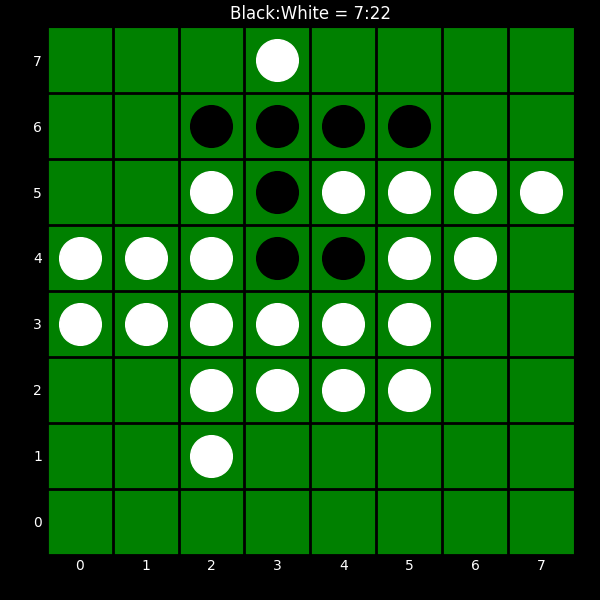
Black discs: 7
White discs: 22